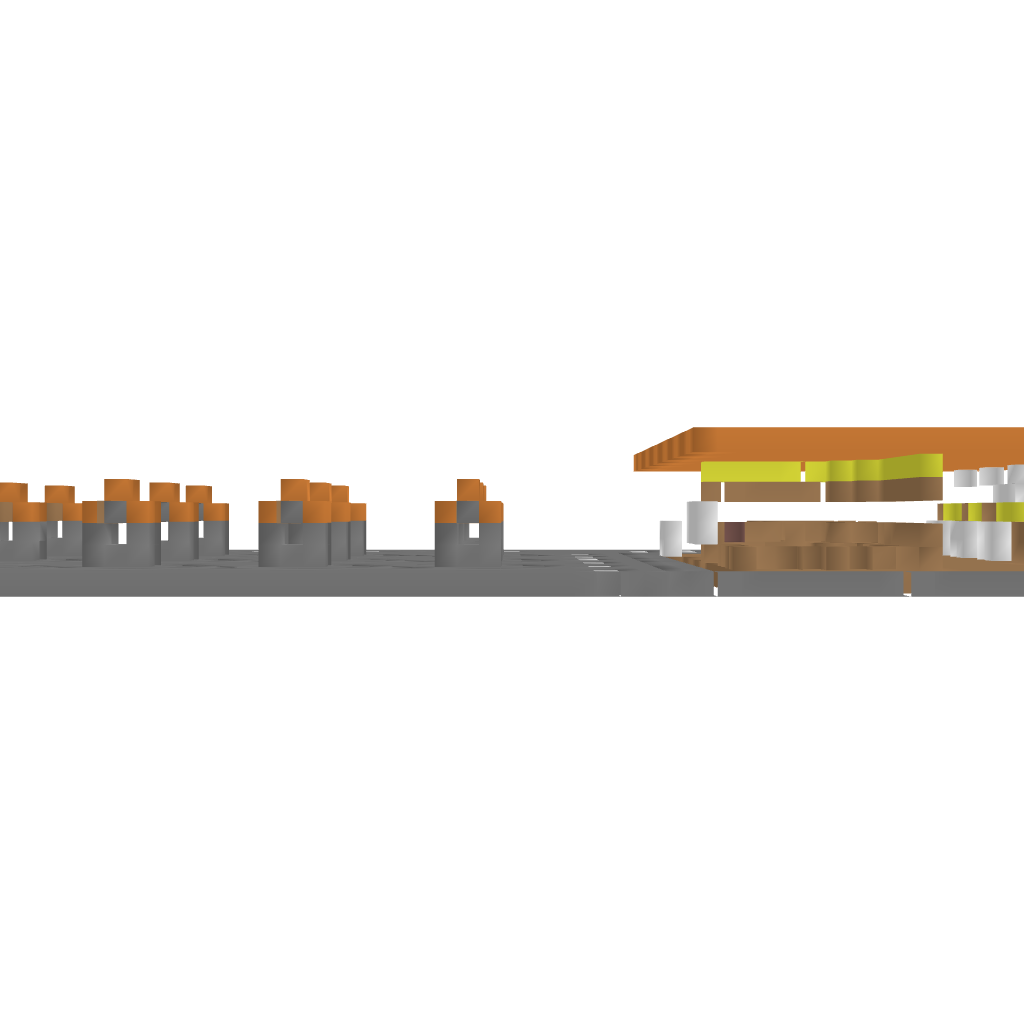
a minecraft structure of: GasStation bad low quality